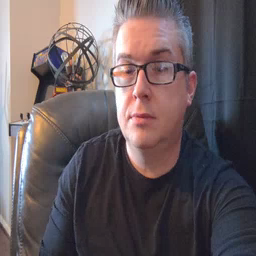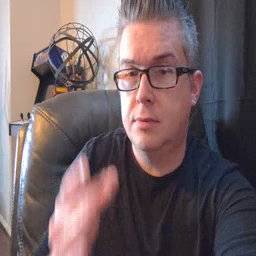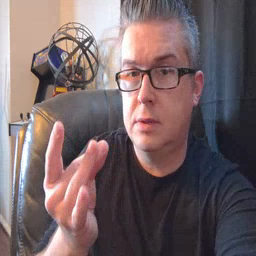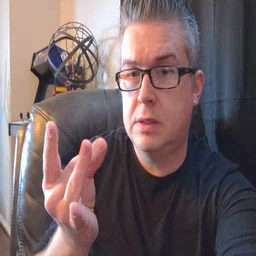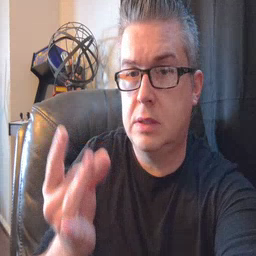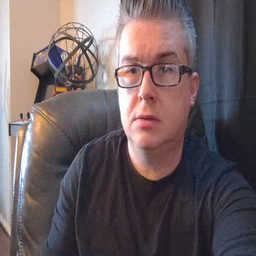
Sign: sticky